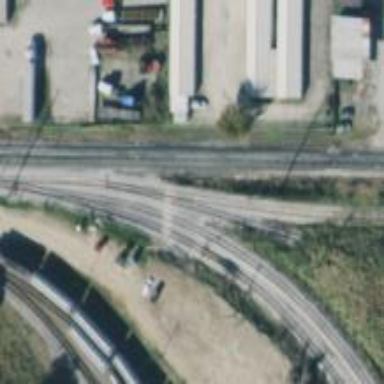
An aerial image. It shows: Railway yard used for servicing trains.